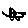
Label: car